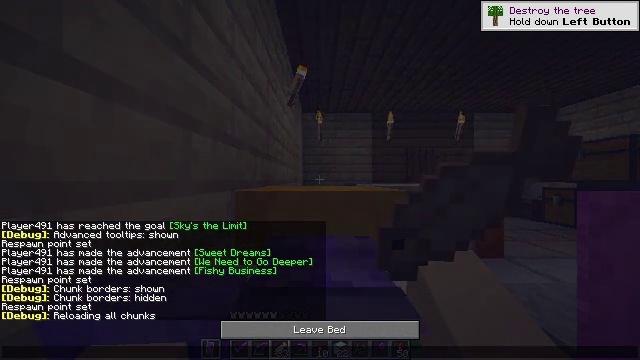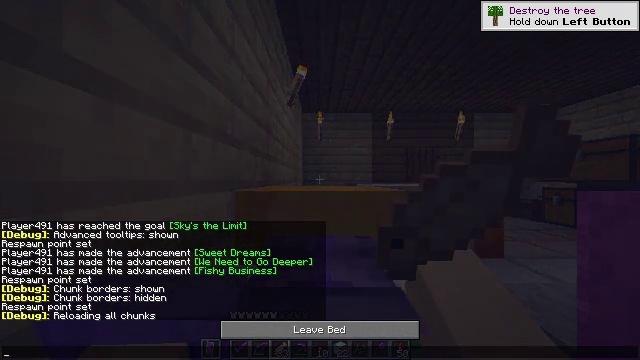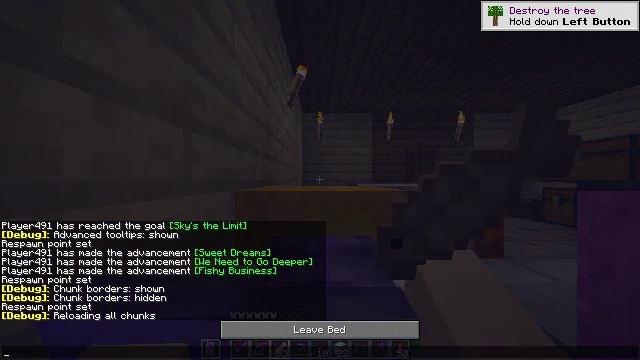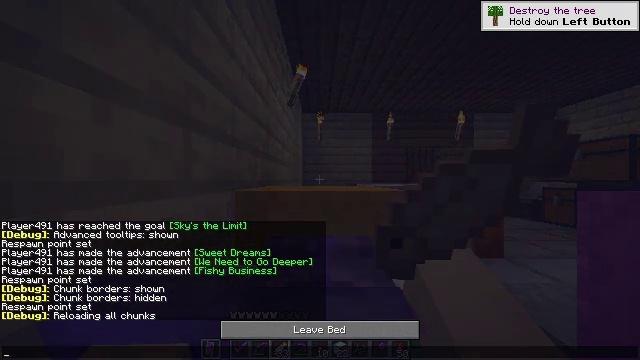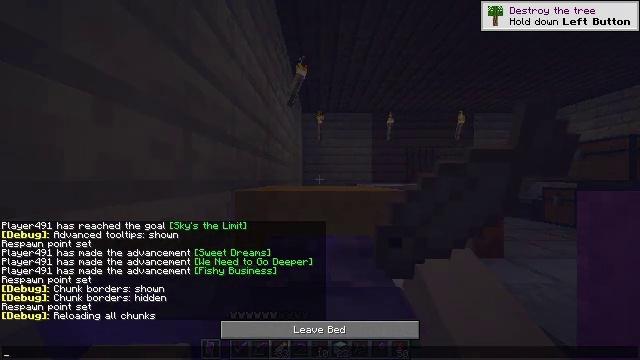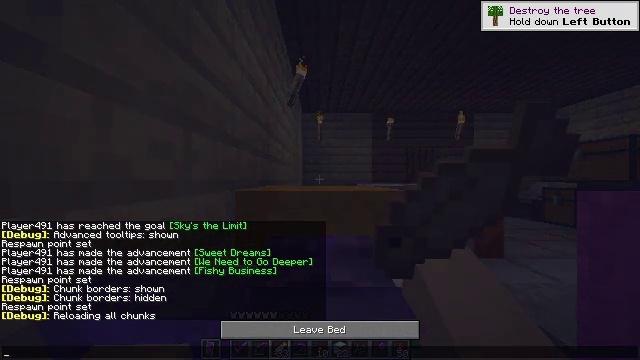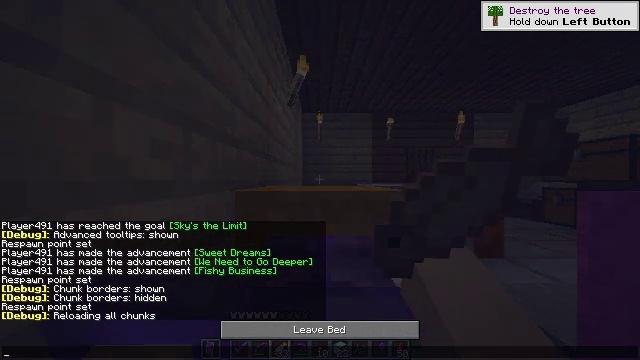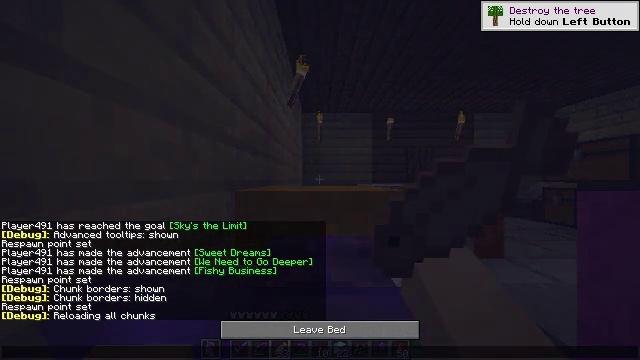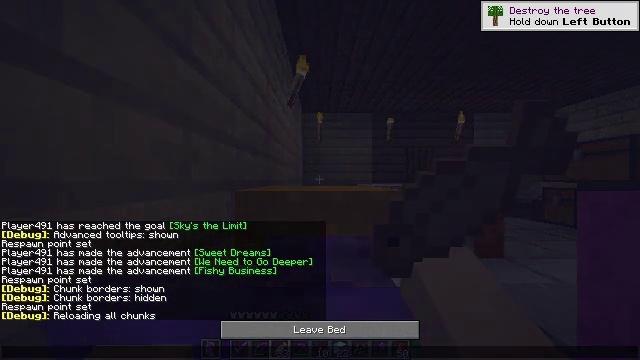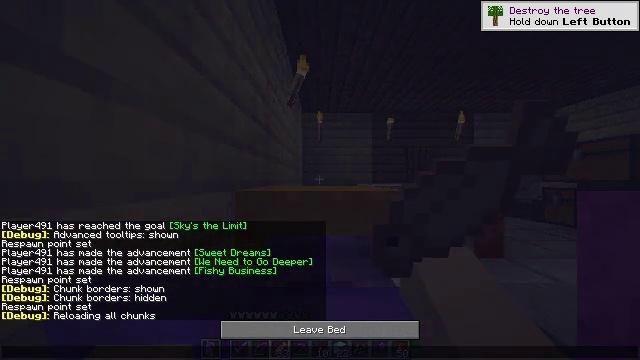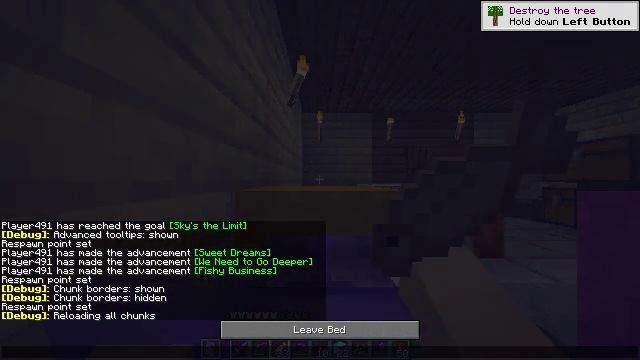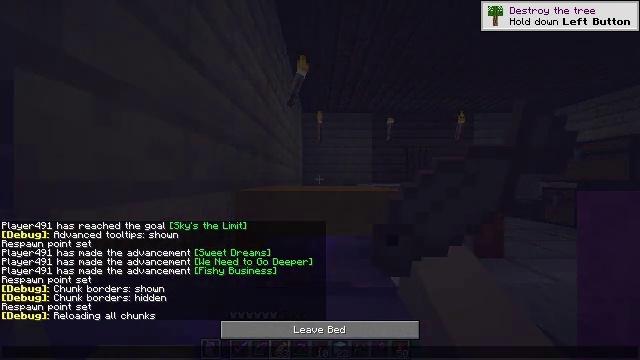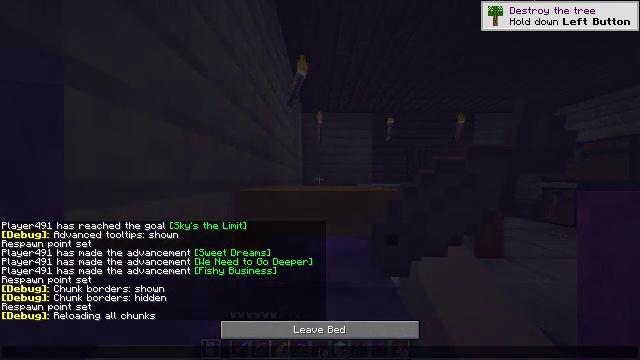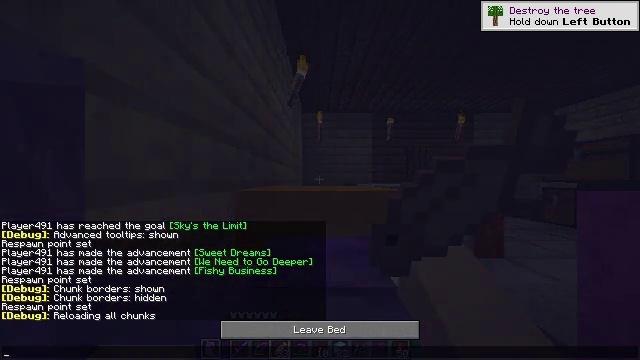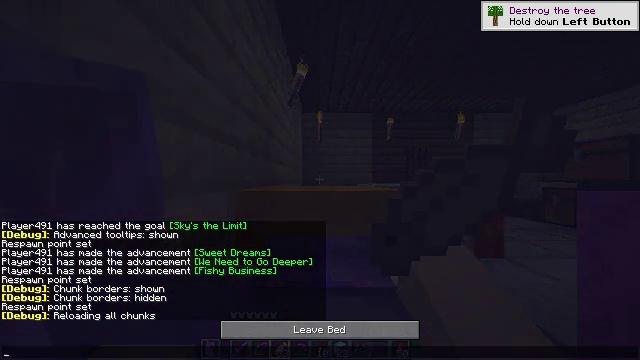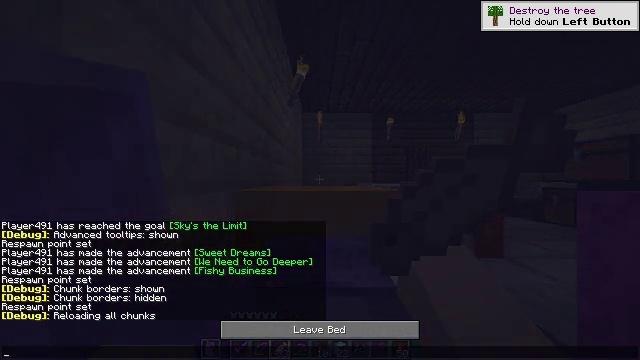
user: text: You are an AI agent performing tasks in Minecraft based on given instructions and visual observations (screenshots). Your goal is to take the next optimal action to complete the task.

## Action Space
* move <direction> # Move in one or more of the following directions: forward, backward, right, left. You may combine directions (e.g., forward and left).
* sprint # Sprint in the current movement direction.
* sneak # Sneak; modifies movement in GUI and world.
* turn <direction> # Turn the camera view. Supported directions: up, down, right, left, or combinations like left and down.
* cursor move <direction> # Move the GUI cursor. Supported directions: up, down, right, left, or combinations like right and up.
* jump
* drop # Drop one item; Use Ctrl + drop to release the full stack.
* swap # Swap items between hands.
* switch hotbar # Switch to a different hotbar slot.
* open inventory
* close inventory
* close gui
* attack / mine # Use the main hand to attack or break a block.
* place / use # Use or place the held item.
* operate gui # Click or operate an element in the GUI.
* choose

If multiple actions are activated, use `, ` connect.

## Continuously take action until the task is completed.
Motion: motion action
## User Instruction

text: Collect coarse dirt blocks.
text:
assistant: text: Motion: no_op
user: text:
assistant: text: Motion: no_op
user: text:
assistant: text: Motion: no_op
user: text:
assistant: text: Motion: no_op
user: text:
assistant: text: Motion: no_op
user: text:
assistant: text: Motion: no_op
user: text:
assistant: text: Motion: no_op
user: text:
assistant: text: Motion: no_op
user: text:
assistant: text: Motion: no_op
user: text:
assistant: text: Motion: no_op
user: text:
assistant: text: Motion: no_op
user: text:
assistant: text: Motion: no_op
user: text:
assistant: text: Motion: no_op
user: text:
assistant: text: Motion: no_op
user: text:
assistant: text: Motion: no_op
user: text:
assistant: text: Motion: no_op
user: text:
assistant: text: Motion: no_op
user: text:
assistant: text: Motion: no_op
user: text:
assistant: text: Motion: no_op
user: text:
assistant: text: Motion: no_op
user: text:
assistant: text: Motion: no_op
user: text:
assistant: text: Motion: no_op
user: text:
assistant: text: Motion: no_op
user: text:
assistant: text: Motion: no_op
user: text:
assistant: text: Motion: no_op
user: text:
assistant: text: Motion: no_op
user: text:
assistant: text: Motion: no_op
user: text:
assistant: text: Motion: no_op
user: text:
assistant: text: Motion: no_op
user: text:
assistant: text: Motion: no_op